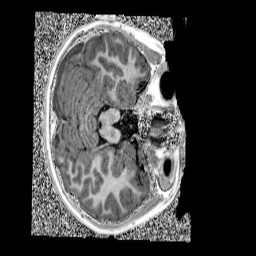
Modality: UNIT1
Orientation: axial
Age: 9
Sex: female
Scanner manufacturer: siemens
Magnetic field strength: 3 T
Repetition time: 4 s
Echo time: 0.00299 s